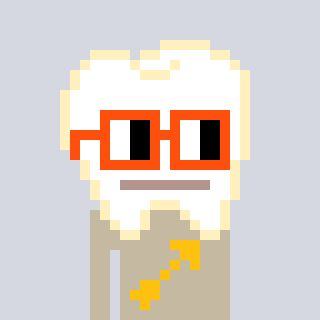
a pixel art character with square orange glasses, a tooth-shaped head and a bege-colored body on a cool background